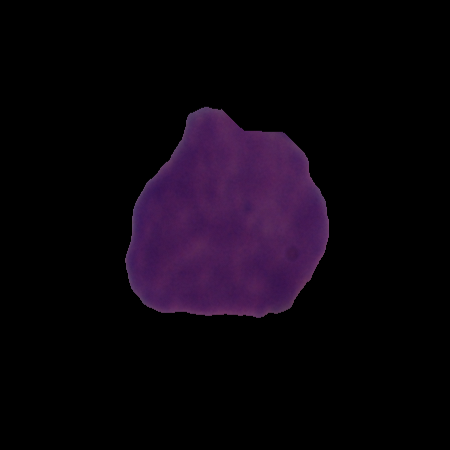
Label: cancer